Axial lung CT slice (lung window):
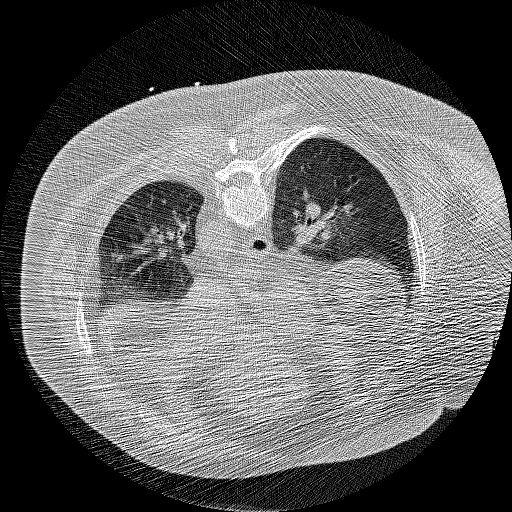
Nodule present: no